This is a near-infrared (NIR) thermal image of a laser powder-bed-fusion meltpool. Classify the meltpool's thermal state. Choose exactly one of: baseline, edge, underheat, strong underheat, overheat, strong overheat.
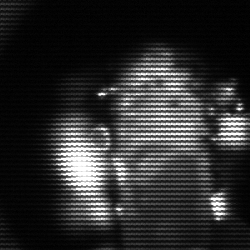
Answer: strong underheat